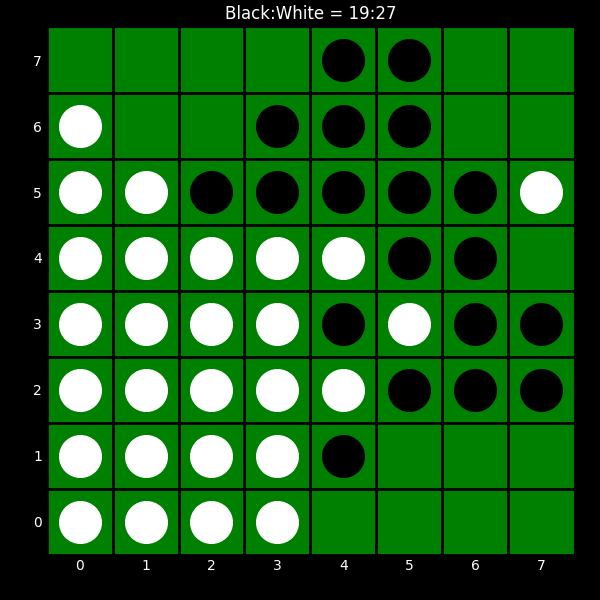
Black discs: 19
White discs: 27